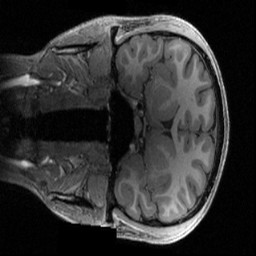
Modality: T1w
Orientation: coronal
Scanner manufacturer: siemens
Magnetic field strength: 3 T
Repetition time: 2.4 s
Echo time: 0.00222 s